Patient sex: M
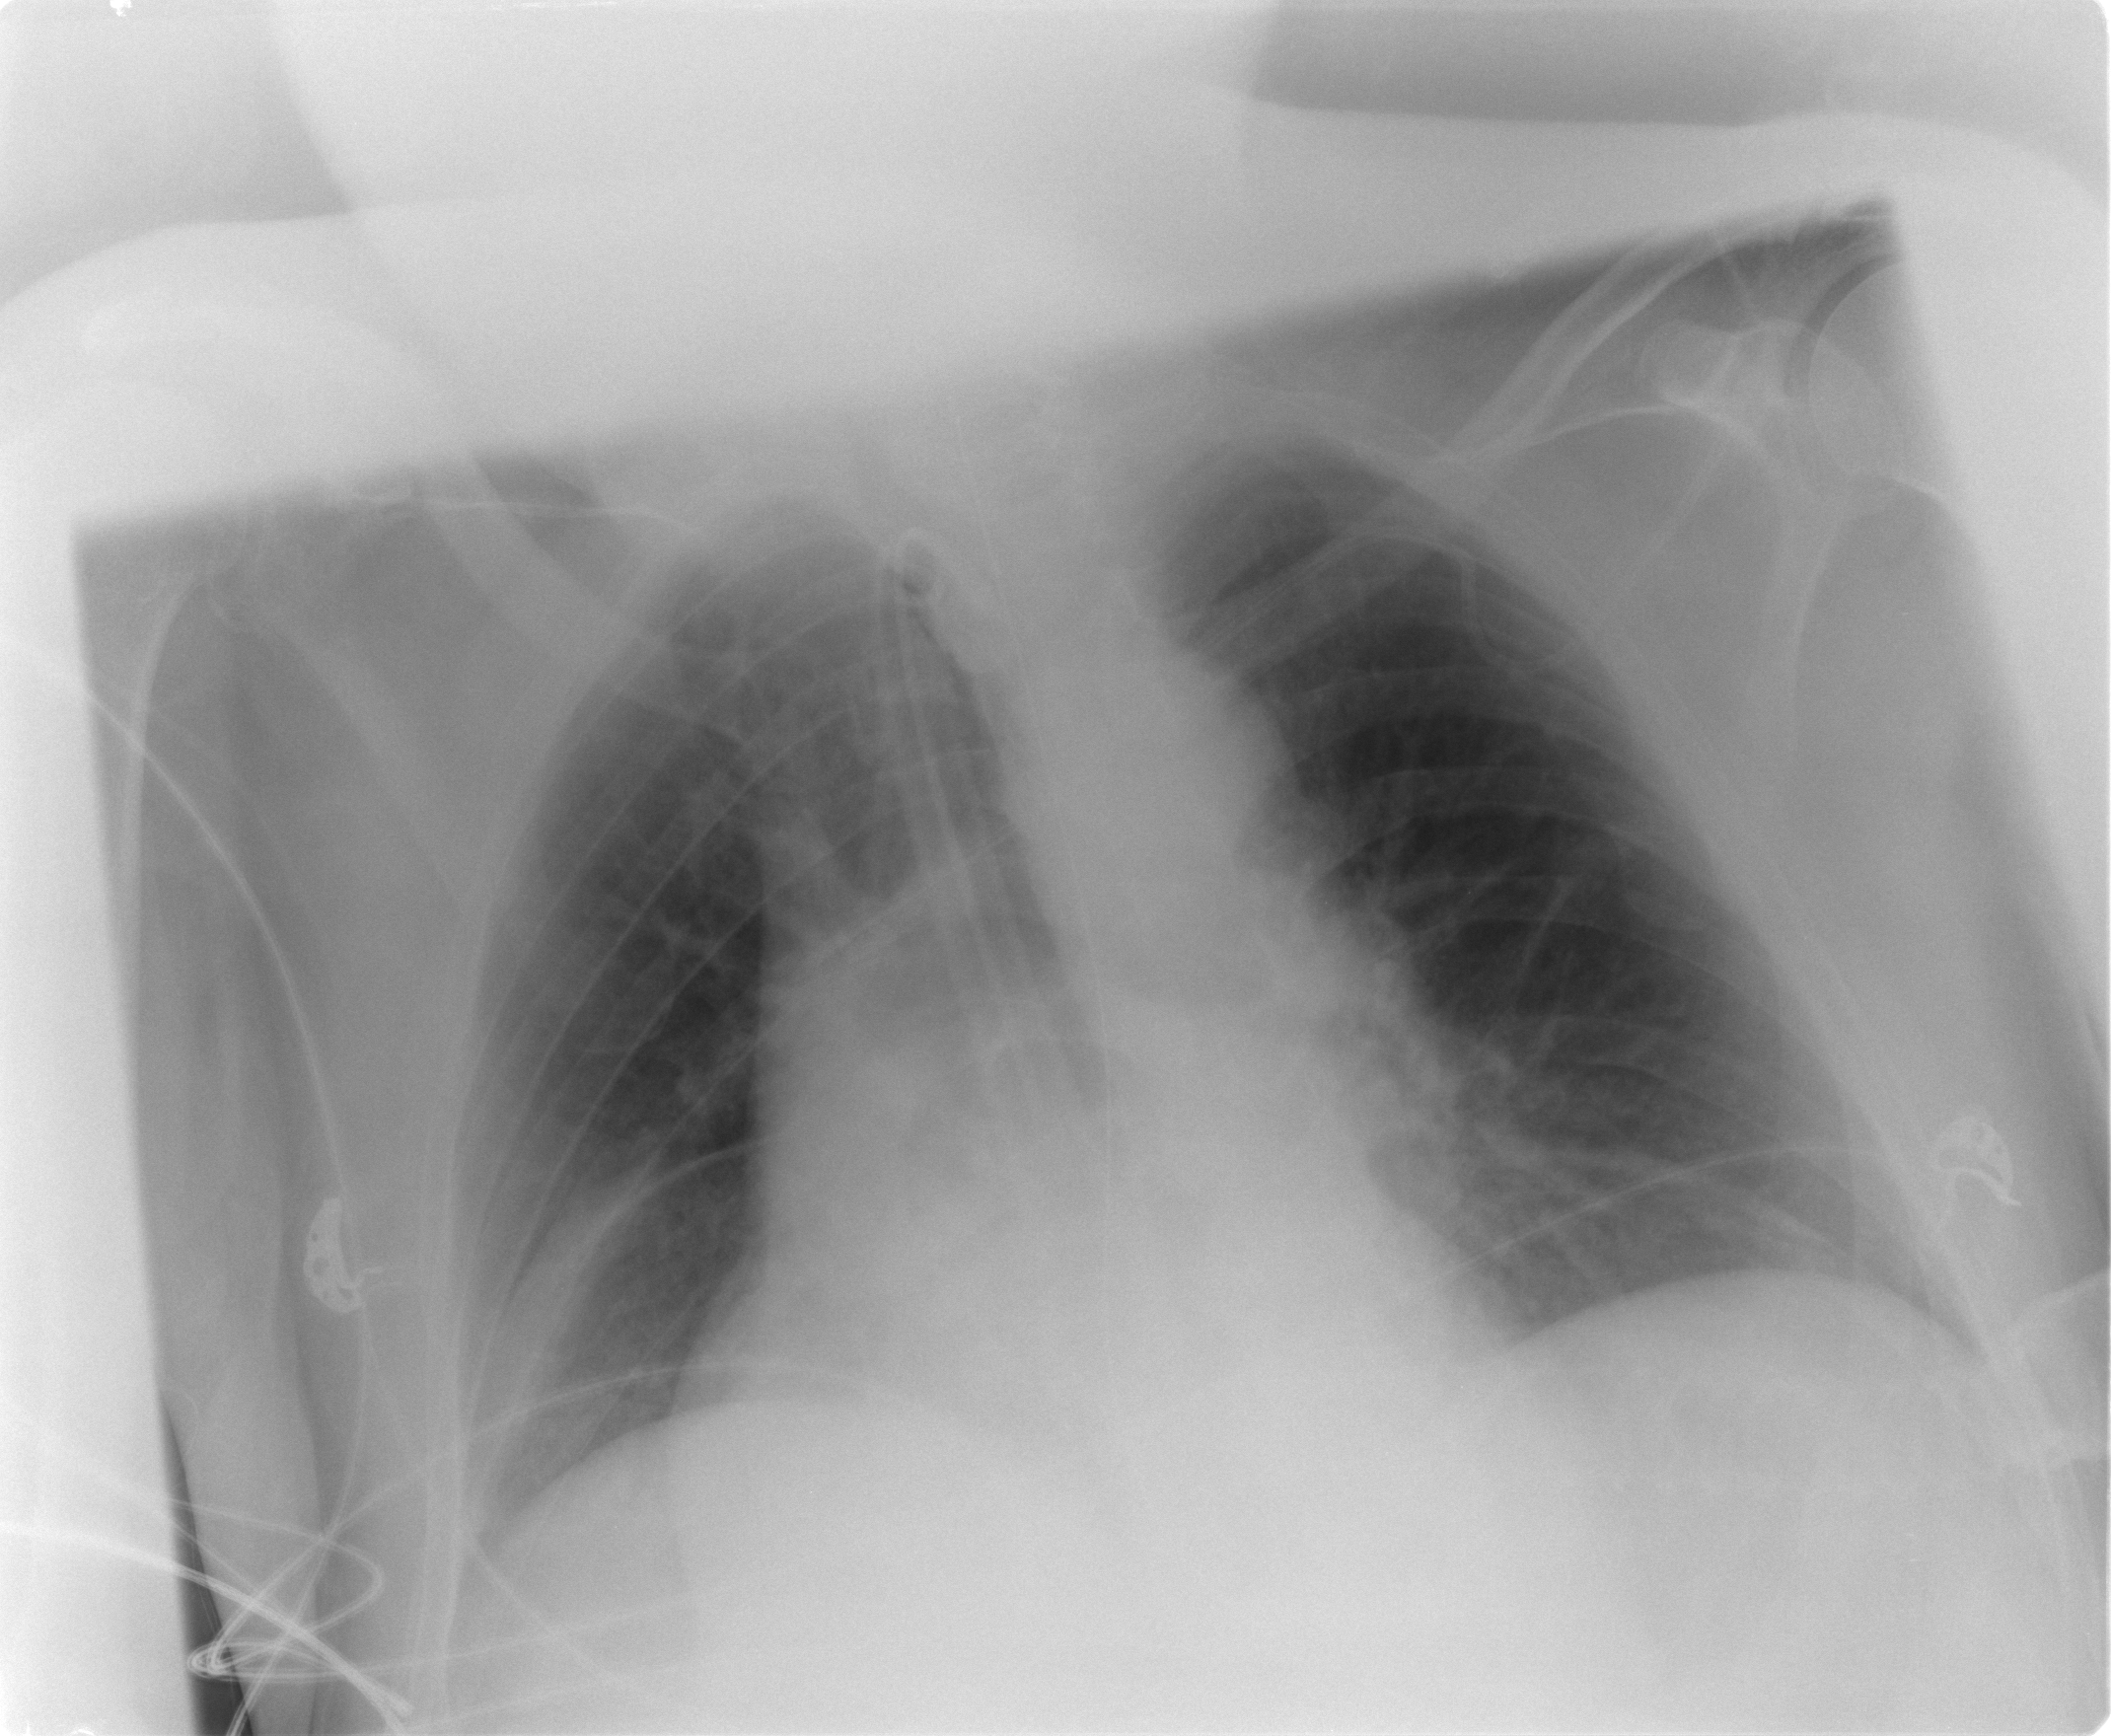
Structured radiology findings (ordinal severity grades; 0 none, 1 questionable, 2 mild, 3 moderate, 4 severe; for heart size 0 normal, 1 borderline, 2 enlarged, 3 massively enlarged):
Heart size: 0
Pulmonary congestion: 2
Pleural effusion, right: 0
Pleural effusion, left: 0
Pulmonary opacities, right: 0
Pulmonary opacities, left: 0
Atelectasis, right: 1
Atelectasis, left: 0